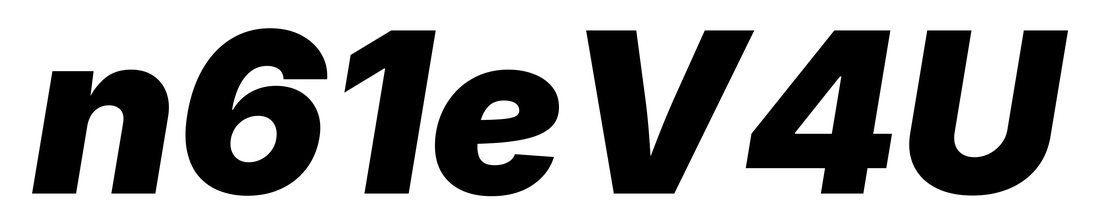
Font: Inter-Italic_Black_Italic